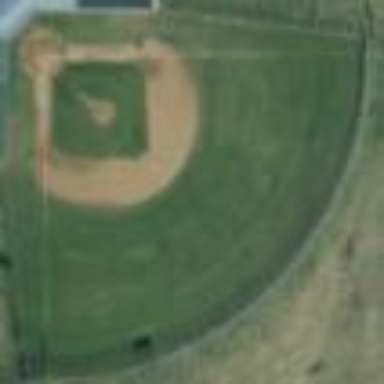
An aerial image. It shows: Baseball pitch for leisure land.